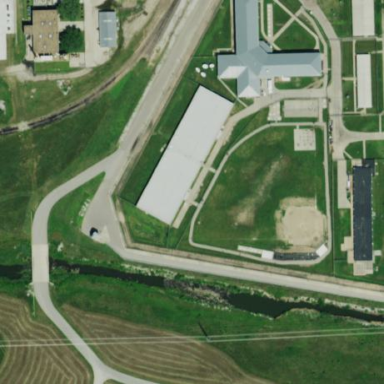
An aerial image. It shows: Beige prison building with flat roof.